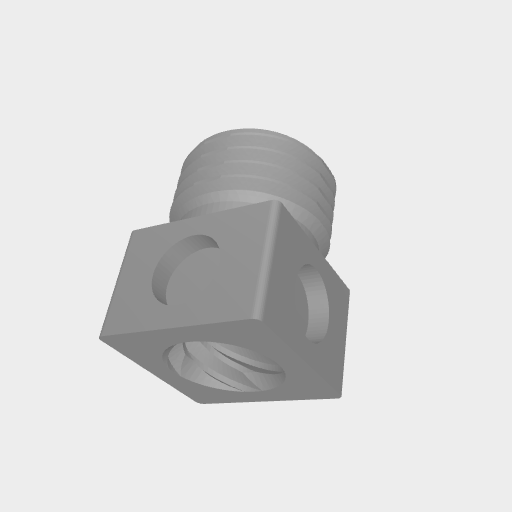
Part: LeadScrewSquareNut